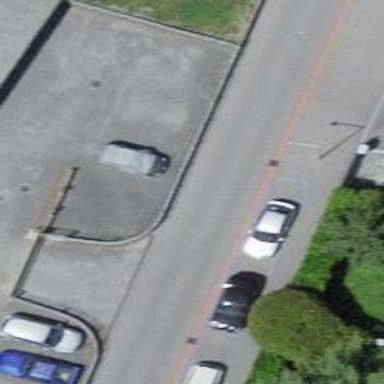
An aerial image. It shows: Parking area with asphalt surface.